Question: I created the following query in MS ACCESS:
'''
"UPDATE dbo_PricingFutures
SET dbo_PricingFutures.ttm =
DateDiff('m',dbo_PricingFutures.PricingDate,DateSerial(dbo_PricingFutures.PricingYear,dbo_PricingFutures.PricingMonth,14));"
'''
When I run the query, which should calculate the difference between dates. It says it is going to update the records:

However the fields in the column stay empty. I don't understand why?
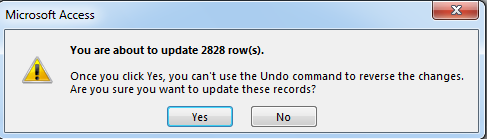
Answer: By a mistake, the column pricingdate was empty.
I ran the following vba code:
'''
Sub ttm()
Dim db As Database, rs As DAO.Recordset, strsql As String
Dim startdate As Date, maturity As Date, maturity_month As Double
Dim maturity_year As Double
Set db = CurrentDb()
strsql = "SELECT * FROM dbo_PricingFutures ORDER BY PricingDate;"
Set rs = db.OpenRecordset(strsql, dbOpenDynaset)
rs.MoveFirst
While (Not rs.EOF())
rs.Edit
startdate = rs.Fields("PricingDate")
maturity_month = rs.Fields("PricingMonth")
maturity_year = rs.Fields("PricingYear")
maturity = DateSerial(maturity_year, maturity_month, 14)
rs.Fields("ttm") = DateDiff("d", startdate, maturity)
rs.Update
rs.MoveNext
Wend
rs.Close
db.Close
End Sub
'''
Then I got an error on the following line:
'''
startdate = rs.Fields("PricingDate")
'''
It showed that the column PricingDate was empty.
Then, I took data from an old back up, copy/pasting in the column PricingDate and it worked perfectly.
The SQL code was running without showing error.